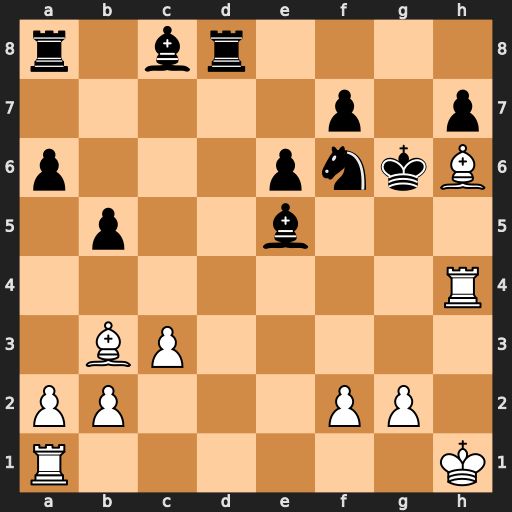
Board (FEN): r1br4/5p1p/p3pnkB/1p2b3/7R/1BP5/PP3PP1/R6K
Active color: w
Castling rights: -
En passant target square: -
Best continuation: Bc2+ Ne4 Bxe4+ f5 Bxa8